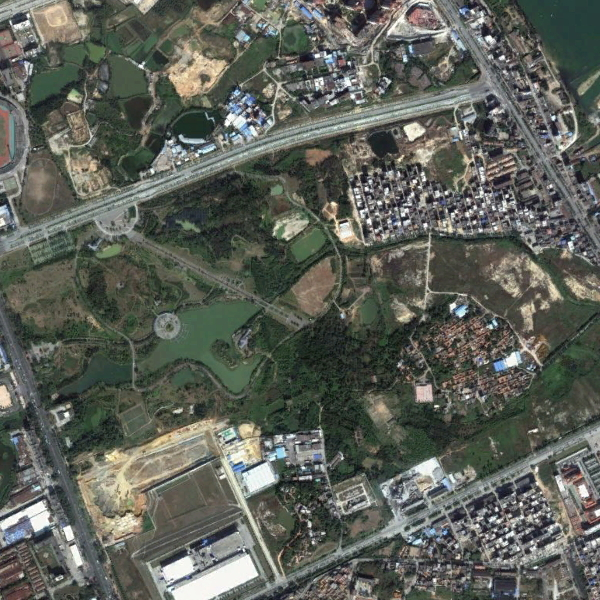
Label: Park